Field crop: maize
Growth stage: 2
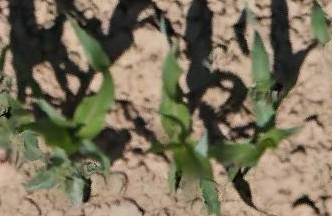
Species: maize